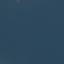
Land use / land cover: SeaLake